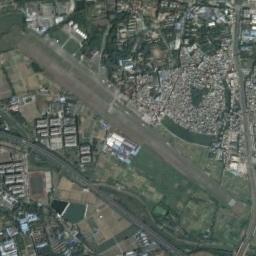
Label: airport